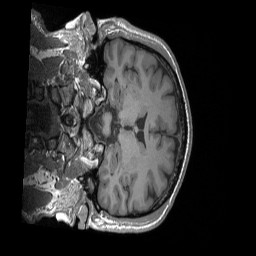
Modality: T1w
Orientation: coronal
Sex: male
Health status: ill
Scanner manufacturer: siemens
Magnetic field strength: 3 T
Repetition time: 1.66 s
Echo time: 0.00254 s